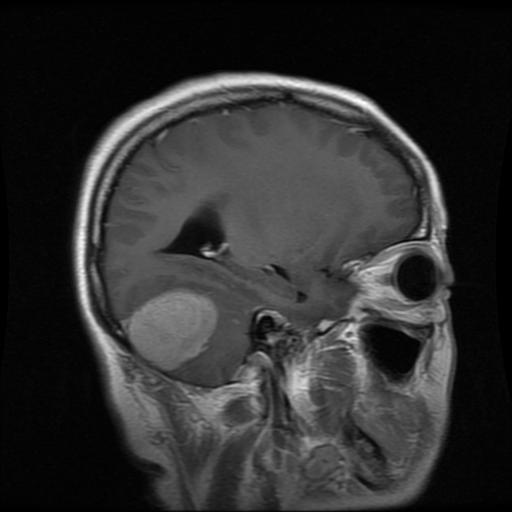
Label: meningioma